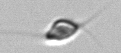
Label: Chrysochromulina